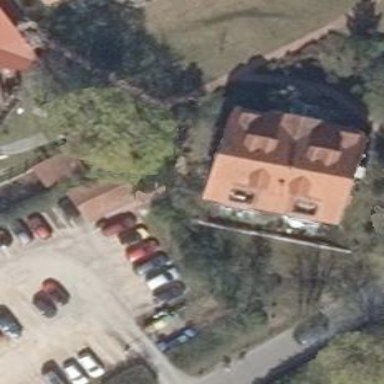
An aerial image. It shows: Residential building with gabled roof oriented along the structure. The roof is colored in red.